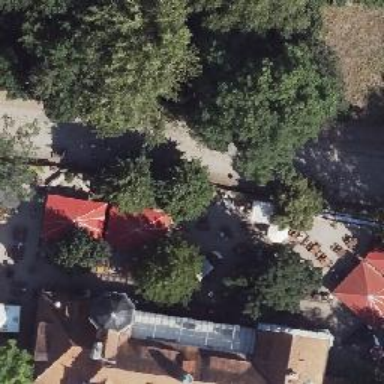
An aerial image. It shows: Outdoor seating area for leisure.